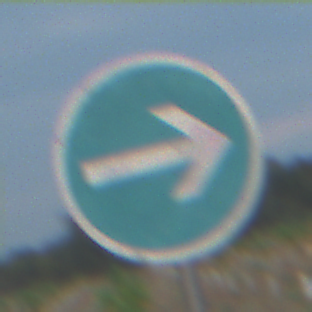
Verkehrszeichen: VorgeschriebeneFahrtrichtungHierRechts
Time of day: SunriseSunset
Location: Outdoor (Nature)
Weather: PartlyCloudy
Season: NotSpecified
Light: Natural